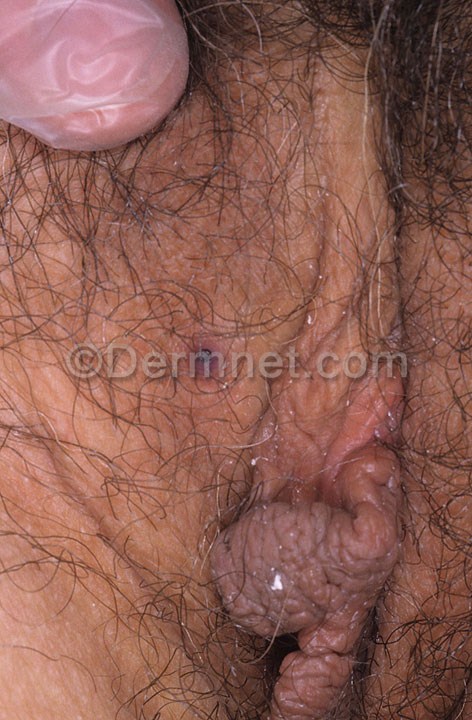
Disease: Vascular Tumors